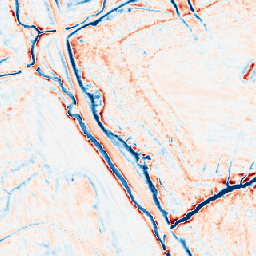
Category: edge_preserving
Decomposition family: anisotropic_diffusion
Decomposition parameters: iterations: 20
kappa: 30
gamma: 0.2
Upsampling method: nearest
Upsampling parameters: scale: 8
Upsampling scale: 8